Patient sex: M
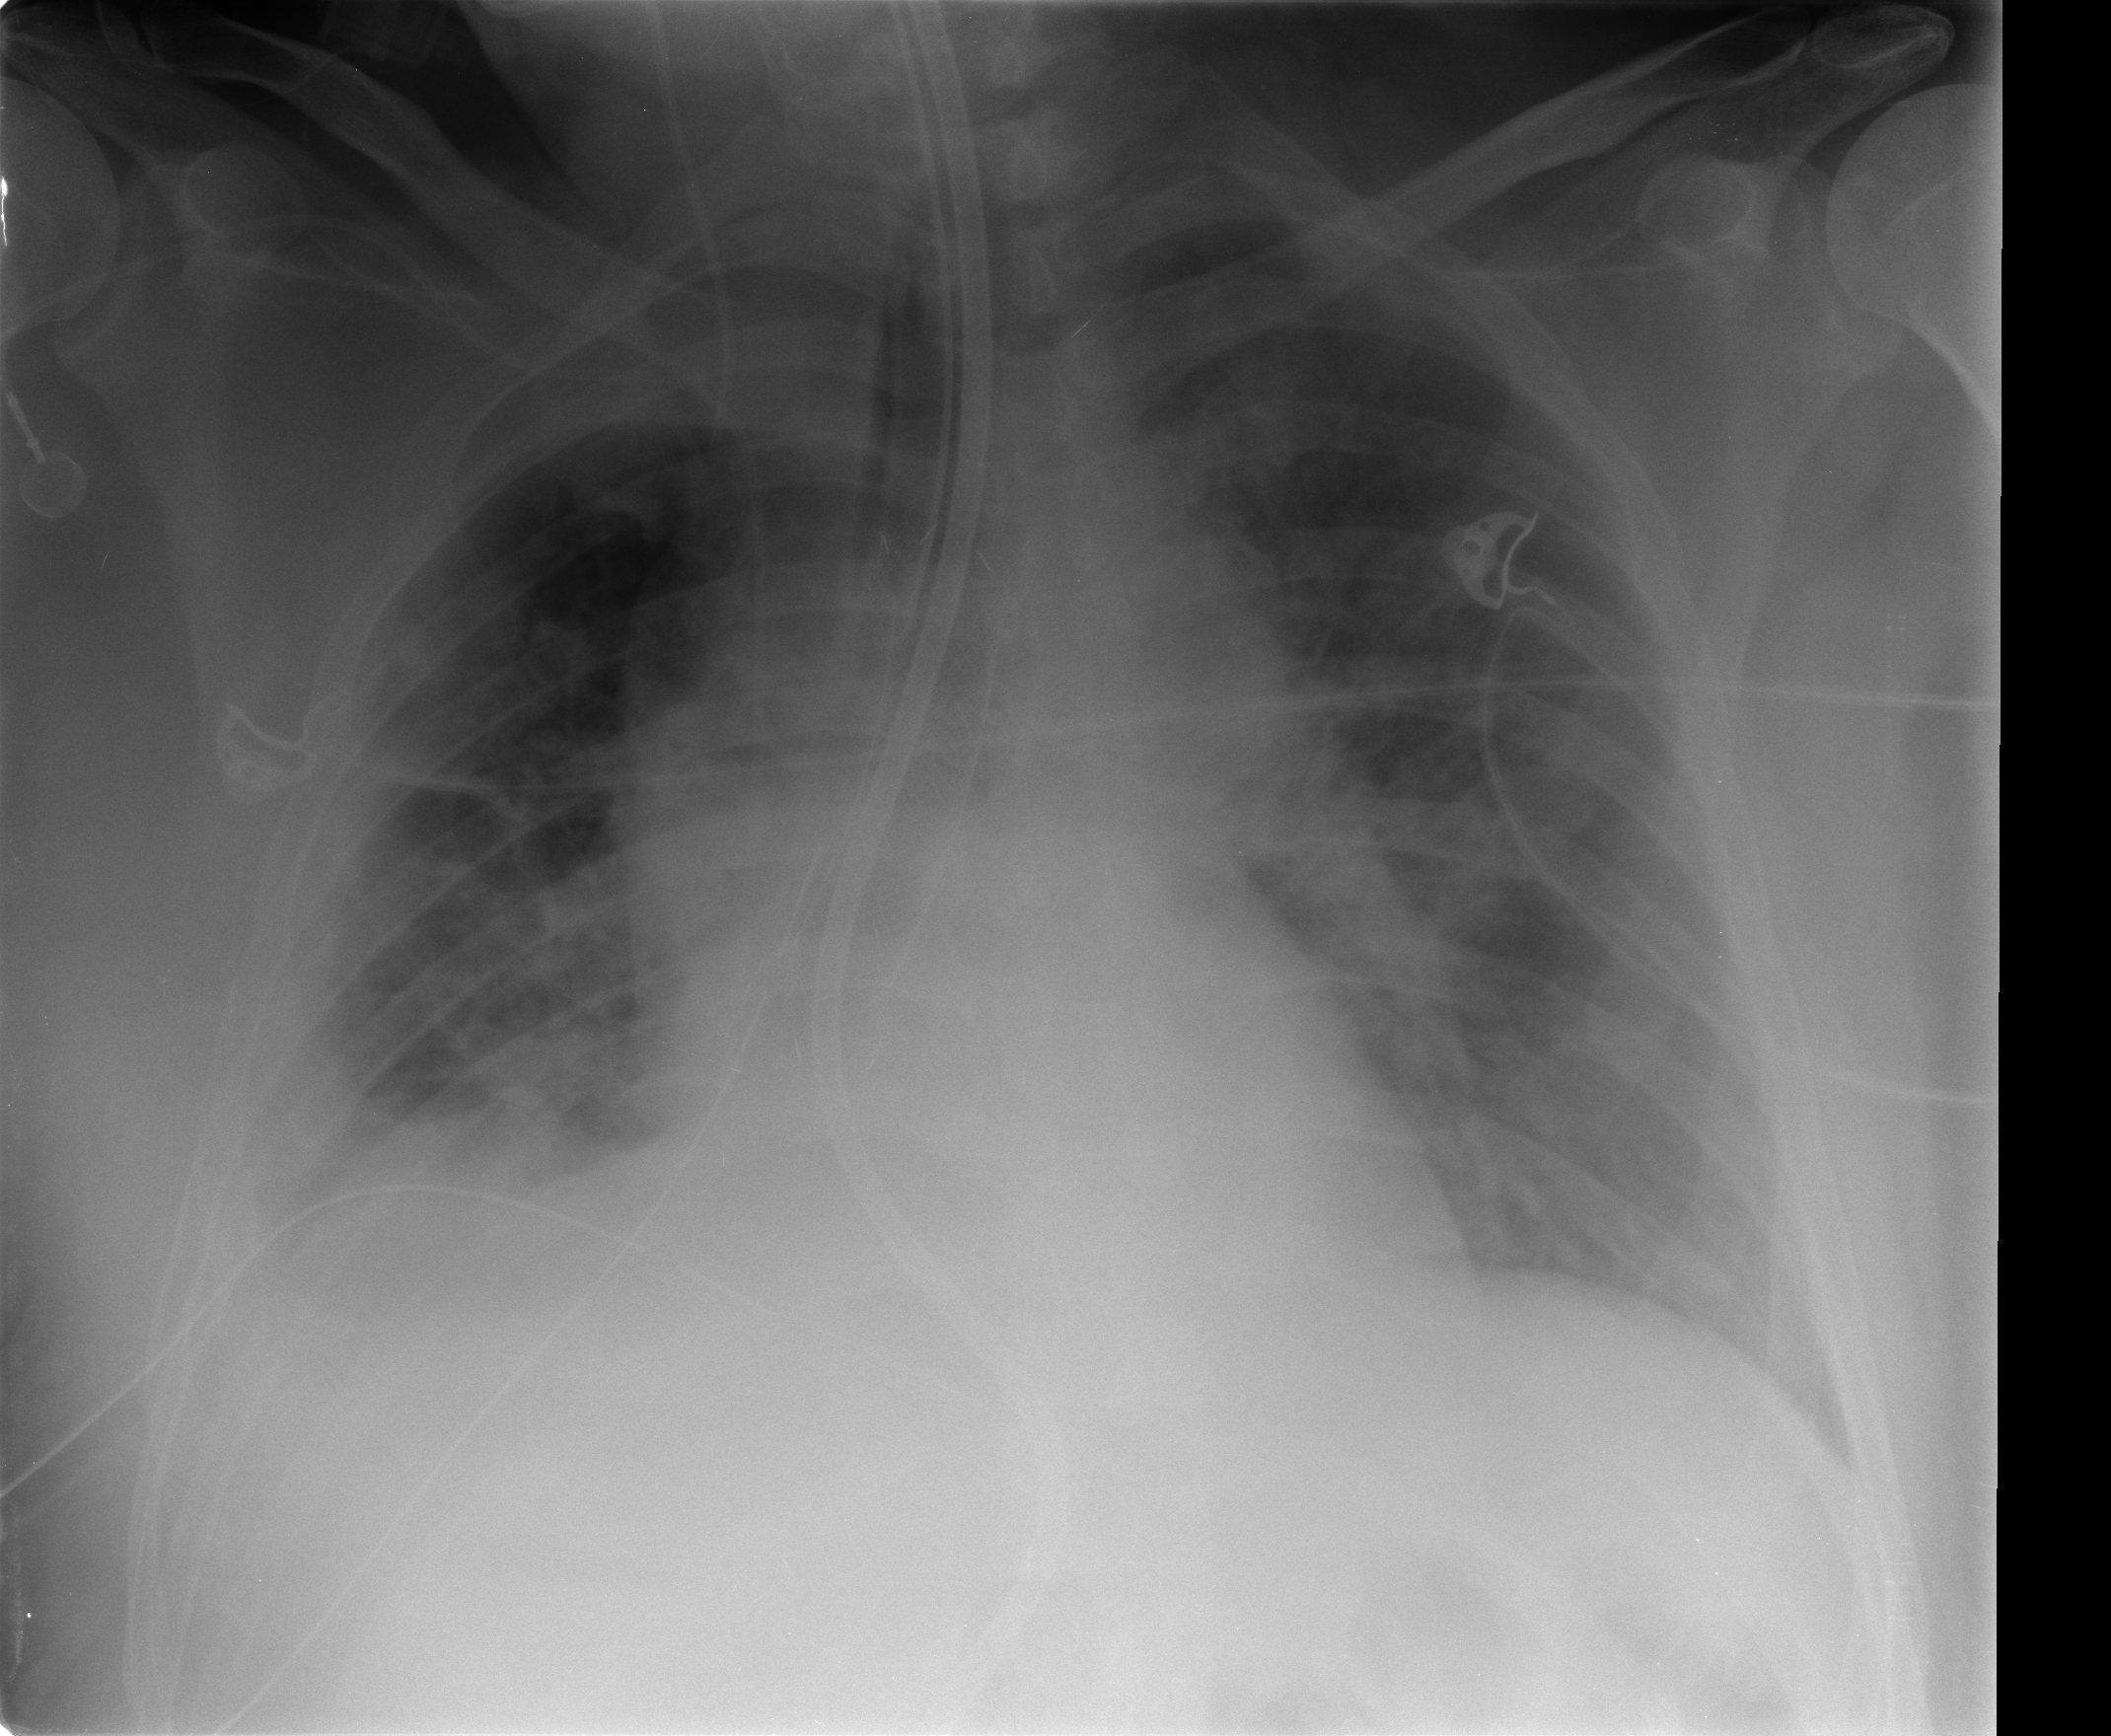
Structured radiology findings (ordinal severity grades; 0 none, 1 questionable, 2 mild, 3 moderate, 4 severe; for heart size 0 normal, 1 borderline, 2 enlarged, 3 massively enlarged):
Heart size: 0
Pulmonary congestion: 3
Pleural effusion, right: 2
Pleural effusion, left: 1
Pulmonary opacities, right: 2
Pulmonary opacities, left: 2
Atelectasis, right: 2
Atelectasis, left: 2